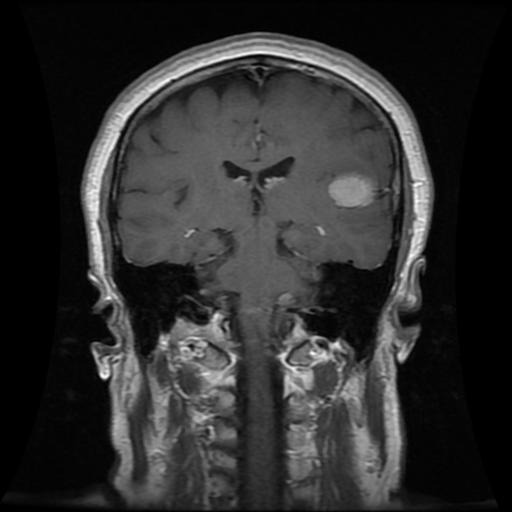
Label: meningioma